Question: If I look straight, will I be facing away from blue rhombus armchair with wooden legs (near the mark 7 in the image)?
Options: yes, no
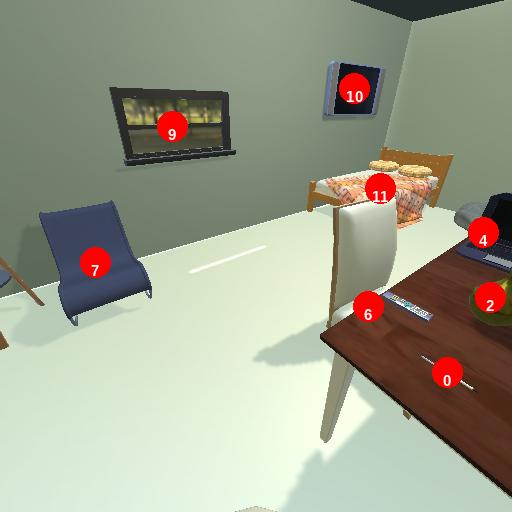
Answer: yes